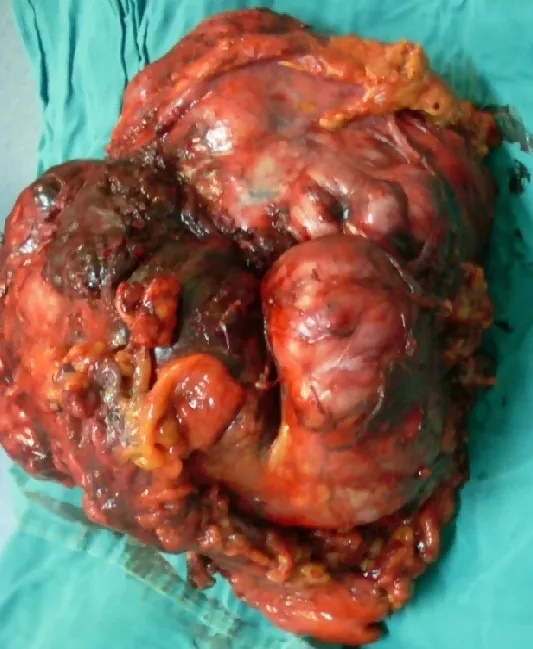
Resection of the mass carrying the piece and invaded part of the inferior vena cava.
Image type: medical_photograph (other_medical_photograph)